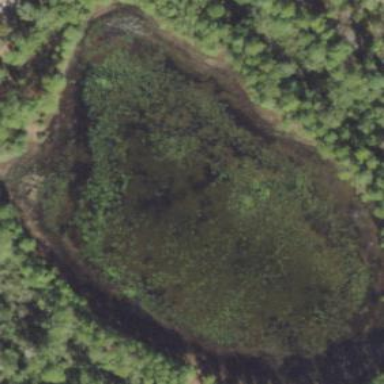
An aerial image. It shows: Serene pond surrounded by nature.